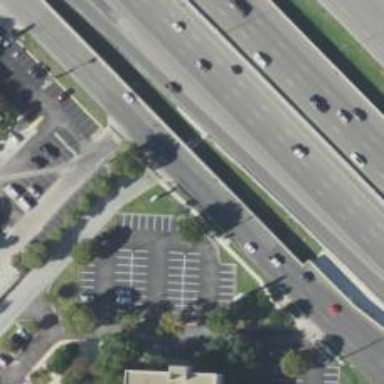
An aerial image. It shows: Secondary road with asphalt surface and frontage road.